九年级 · 度量几何学
(本小题 8.0 分)

如图, 嘉嘉同学正在使用手电筒进行物理光学实验, 地面上从左往右依次是墙、木板和平面镜.手电筒的灯泡在点 $G$ 处, 手电筒的光从平面镜上点 $B$ 处反射后, 恰好经过木板的边缘点 $F$, 落在墙上的点 $E$处, 点 $E$ 到地面的高度 $D E=3.5 \mathrm{~m}$, 点 $F$ 到地面的高度 $C F=1.5 \mathrm{~m}$, 灯泡到木板的水平距离 $A C=5.4 \mathrm{~m}$,墙到木板的水平距离为 $C D=4 m$. 已知光在镜面反射中的入射角等于反射角, 图中点 $A 、 B 、 C 、 D$ 在同一水平面上. 求灯泡到地面的高度 $A G$.

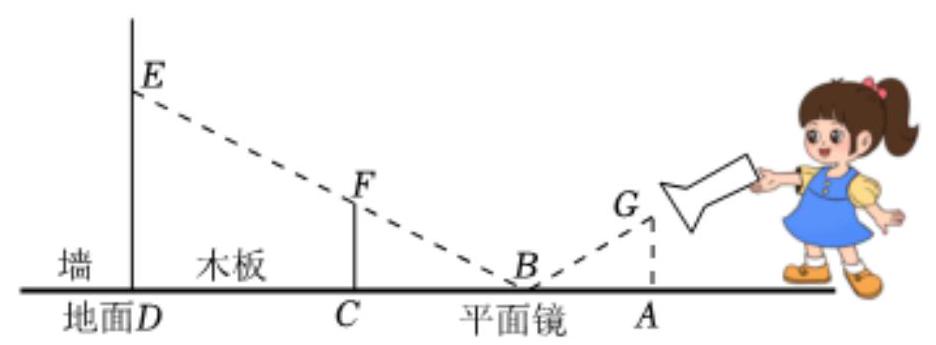
答案: 解：由题意可得： $F C / / D E$,

则 $\triangle B F C \backsim B E D$,

故 $\frac{B C}{B D}=\frac{F C}{D E}$,

即 $\frac{B C}{B C+4}=\frac{1.5}{3.5}$,

解得: $B C=3$;

$\because A C=5.4 m$,

$\therefore A B=5.4-3=2.4(\mathrm{~m})$,

$\because$ 光在镜面反射中的入射角等于反射角,

$\therefore \angle F B C=\angle G B A$,

又 $\because \angle F C B=\angle G A B$,

$\therefore \triangle B G A \backsim \triangle B F C$,
$\therefore \frac{A G}{A B}=\frac{F C}{B C}$,

$\therefore \frac{A G}{2.4}=\frac{1.5}{3}$,

解得: $A G=1.2(m)$,

答: 灯泡到地面的高度 $A G$ 为 $1.2 \mathrm{~m}$.

解析: 直接利用相似三角形的判定与性质得出 $B C$ 的长, 根据相似三角形的性质列方程进而求出 $A G$ 的长.

此题主要考查了相似三角形的应用, 正确得出相似三角形是解题关键.